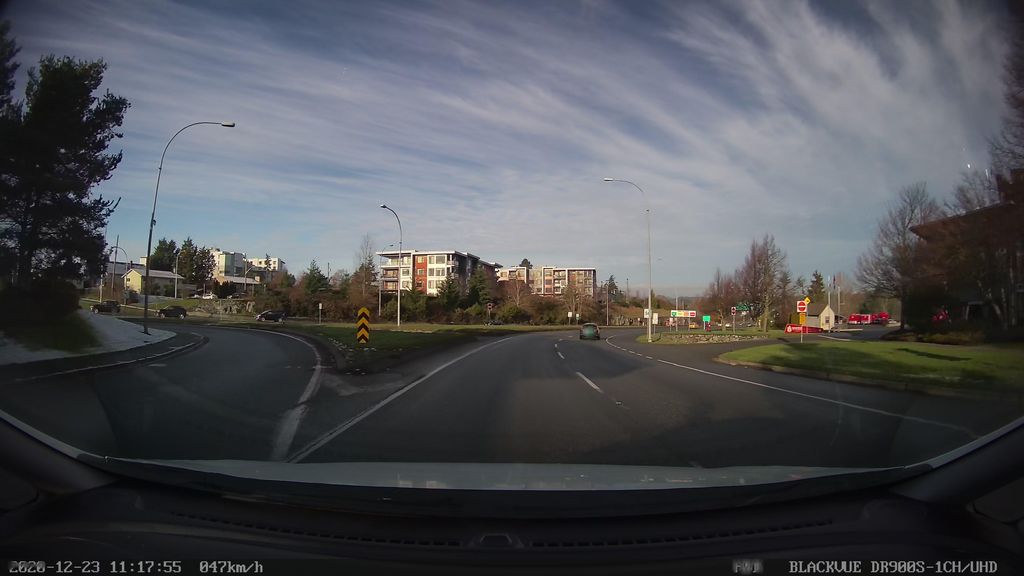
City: victoria